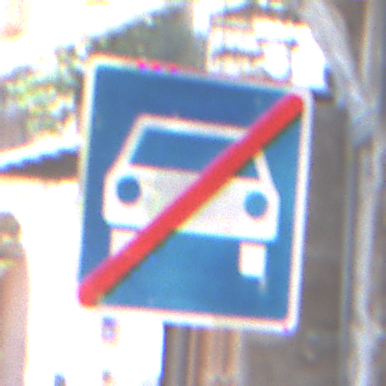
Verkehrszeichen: EndeKraftfahrstrasse
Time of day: Midday
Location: Outdoor (Urban)
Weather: PartlyCloudy
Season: NotSpecified
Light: Natural